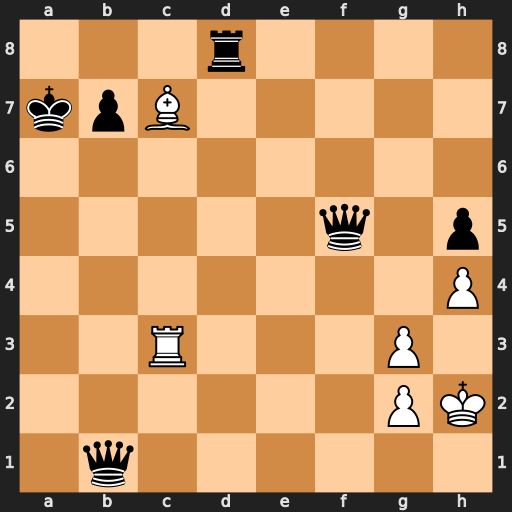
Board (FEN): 3r4/kpB5/8/5q1p/7P/2R3P1/6PK/1q6
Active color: w
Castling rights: -
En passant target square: -
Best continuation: Ra3+ Qa5 Rxa5#